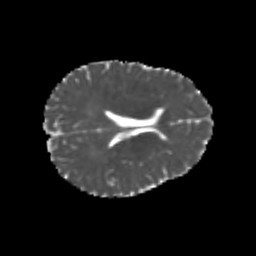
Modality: MD
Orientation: axial
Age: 22
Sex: female
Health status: healthy
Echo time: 0.074 s